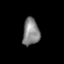
Tissue: prostate
Cell type: T cells
Senescence score: 0.7059
Nuclear area (px): 443
Mean DAPI intensity: 133.302